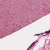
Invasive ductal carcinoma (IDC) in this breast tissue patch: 0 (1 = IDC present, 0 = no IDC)